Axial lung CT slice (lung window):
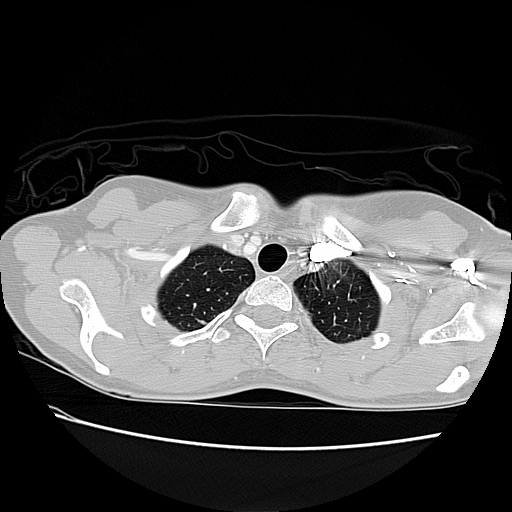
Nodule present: no